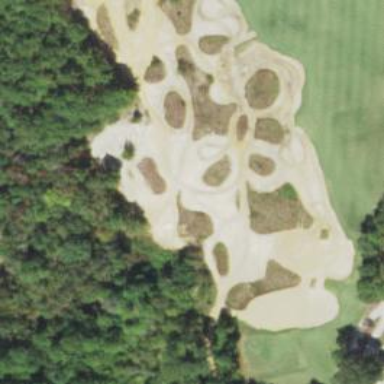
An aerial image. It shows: Bunker on golf course.